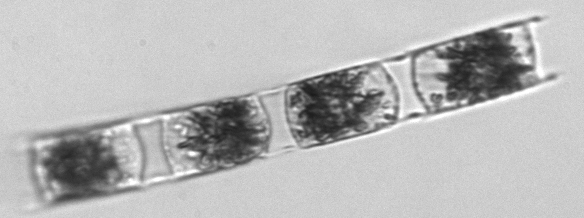
Label: Hemiaulus